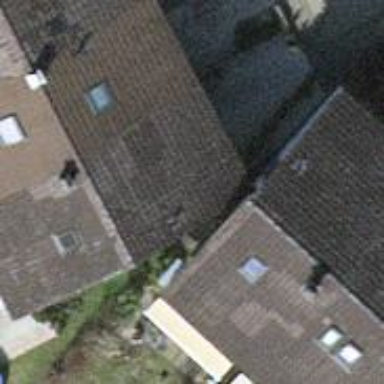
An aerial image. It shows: Gabled terrace building with the roof oriented across.